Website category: sports
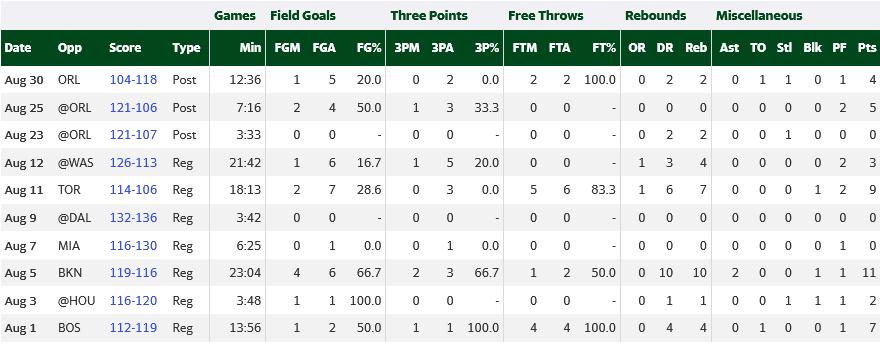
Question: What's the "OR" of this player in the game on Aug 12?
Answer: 1

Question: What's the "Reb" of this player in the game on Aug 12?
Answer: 4

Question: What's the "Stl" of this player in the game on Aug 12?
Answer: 0

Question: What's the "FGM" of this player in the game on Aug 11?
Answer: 2

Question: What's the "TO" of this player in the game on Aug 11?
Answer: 0

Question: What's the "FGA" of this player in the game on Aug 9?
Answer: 0

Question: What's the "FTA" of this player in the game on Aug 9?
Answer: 0

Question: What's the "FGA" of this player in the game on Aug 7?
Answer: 1

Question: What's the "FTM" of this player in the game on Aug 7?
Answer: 0

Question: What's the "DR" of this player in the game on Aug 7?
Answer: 0

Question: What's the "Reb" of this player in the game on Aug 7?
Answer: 0

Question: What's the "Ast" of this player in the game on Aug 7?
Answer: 0

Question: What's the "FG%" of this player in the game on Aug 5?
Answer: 66.7

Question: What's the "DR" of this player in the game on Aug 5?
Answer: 10

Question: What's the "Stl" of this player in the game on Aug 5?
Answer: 0

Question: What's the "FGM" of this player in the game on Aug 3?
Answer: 1

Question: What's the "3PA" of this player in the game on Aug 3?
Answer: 0

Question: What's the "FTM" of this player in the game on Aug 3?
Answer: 0

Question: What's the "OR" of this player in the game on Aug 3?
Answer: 0

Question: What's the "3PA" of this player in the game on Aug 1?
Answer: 1

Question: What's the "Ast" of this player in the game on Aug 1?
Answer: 0

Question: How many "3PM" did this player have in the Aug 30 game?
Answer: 0

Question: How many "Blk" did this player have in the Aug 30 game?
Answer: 0

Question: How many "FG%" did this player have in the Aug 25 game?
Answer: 50.0

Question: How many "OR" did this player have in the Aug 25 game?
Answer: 0

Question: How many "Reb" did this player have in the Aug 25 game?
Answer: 0

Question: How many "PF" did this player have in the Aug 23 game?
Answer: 0

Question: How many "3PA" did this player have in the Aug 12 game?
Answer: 5

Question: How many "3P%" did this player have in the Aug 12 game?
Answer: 20.0

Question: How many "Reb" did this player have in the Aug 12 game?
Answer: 4

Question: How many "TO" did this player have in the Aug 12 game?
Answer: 0

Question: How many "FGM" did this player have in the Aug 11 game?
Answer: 2

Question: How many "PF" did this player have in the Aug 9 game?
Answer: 0

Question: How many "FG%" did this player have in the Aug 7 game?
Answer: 0.0

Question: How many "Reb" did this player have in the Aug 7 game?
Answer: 0

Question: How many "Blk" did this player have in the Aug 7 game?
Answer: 0

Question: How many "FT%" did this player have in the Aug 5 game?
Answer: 50.0

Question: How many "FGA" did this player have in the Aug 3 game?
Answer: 1

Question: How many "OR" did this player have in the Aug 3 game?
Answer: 0

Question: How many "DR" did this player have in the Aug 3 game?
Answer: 1

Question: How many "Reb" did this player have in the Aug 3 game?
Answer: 1

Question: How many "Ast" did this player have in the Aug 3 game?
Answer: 0

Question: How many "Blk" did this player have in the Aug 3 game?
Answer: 1

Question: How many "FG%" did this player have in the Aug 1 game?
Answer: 50.0

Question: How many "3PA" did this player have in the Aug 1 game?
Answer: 1

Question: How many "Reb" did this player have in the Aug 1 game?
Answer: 4

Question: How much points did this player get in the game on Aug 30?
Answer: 4

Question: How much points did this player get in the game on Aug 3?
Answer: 2

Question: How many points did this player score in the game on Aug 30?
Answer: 4

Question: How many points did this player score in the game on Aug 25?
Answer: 5

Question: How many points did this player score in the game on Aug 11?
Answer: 9

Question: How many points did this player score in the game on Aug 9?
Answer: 0

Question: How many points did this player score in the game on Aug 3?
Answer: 2

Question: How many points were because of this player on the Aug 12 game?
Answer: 3

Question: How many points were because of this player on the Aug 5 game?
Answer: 11